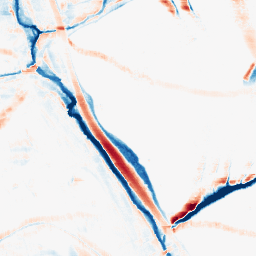
Category: morphological
Decomposition family: morphological_rect
Decomposition parameters: operation: average
width: 20
height: 10
Upsampling method: bicubic
Upsampling parameters: scale: 4
Upsampling scale: 4